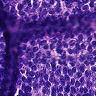
Metastatic tissue present: no